Field crop: maize
Growth stage: 2
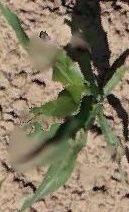
Species: maize